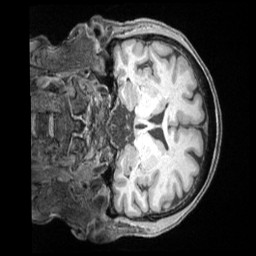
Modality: T1w
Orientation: coronal
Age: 66
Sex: female
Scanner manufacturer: siemens
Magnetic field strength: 3 T
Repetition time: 2.5 s
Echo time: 0.00222 s